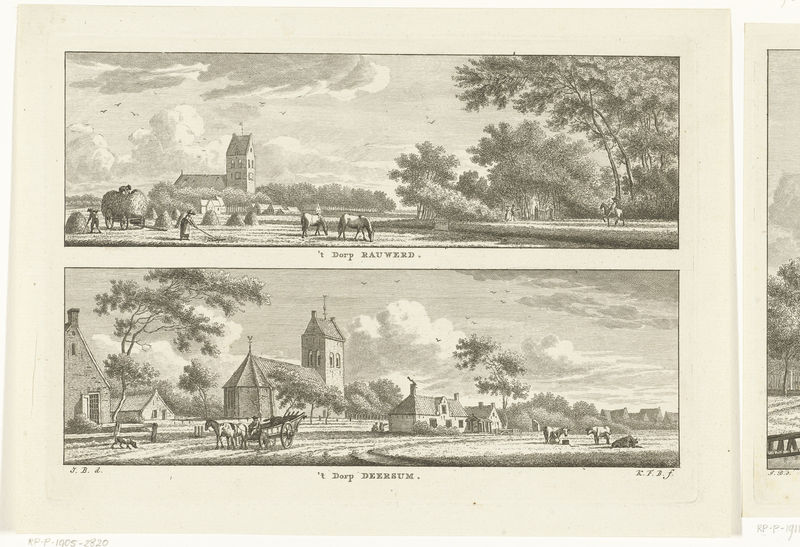
Titel: Twee gezichten op de dorpen Rauwerd en Deersum
Künstler: Carel Frederik (I) Bendorp
Standort: Amsterdam
Institution: Rijksmuseum
Schlagwörter: church, landscape, village, etching, pastoral, rauwerd, deersum